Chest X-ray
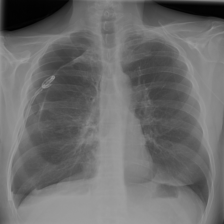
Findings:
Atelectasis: negative
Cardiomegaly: negative
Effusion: negative
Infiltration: negative
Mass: negative
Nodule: negative
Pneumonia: negative
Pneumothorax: positive
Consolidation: negative
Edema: negative
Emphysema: negative
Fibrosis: negative
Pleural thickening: negative
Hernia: negative